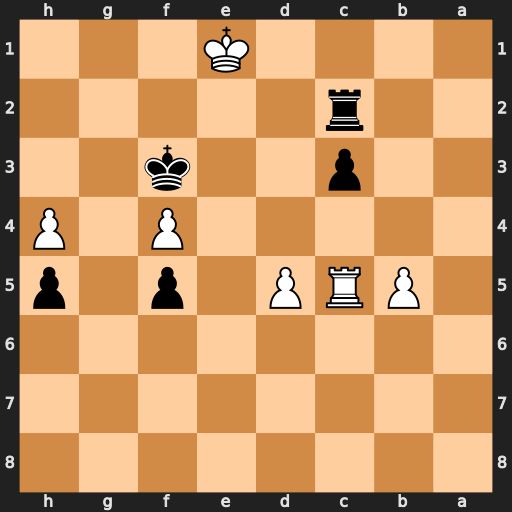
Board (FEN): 8/8/8/1PRP1p1p/5P1P/2p2k2/2r5/4K3
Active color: b
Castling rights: -
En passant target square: -
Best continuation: Rc1#